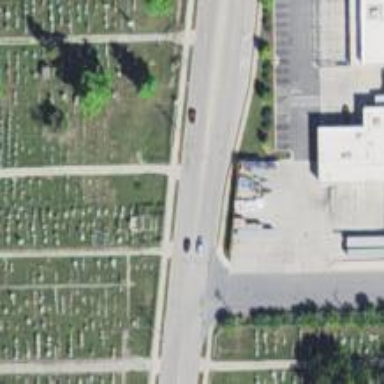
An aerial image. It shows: Sector within cemetery.